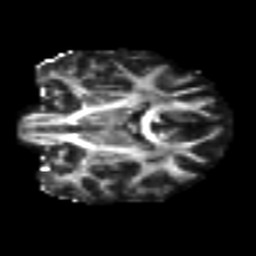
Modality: FA
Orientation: coronal
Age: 62
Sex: female
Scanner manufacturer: siemens
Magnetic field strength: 3 T
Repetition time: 4.987 s
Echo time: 0.0792 s